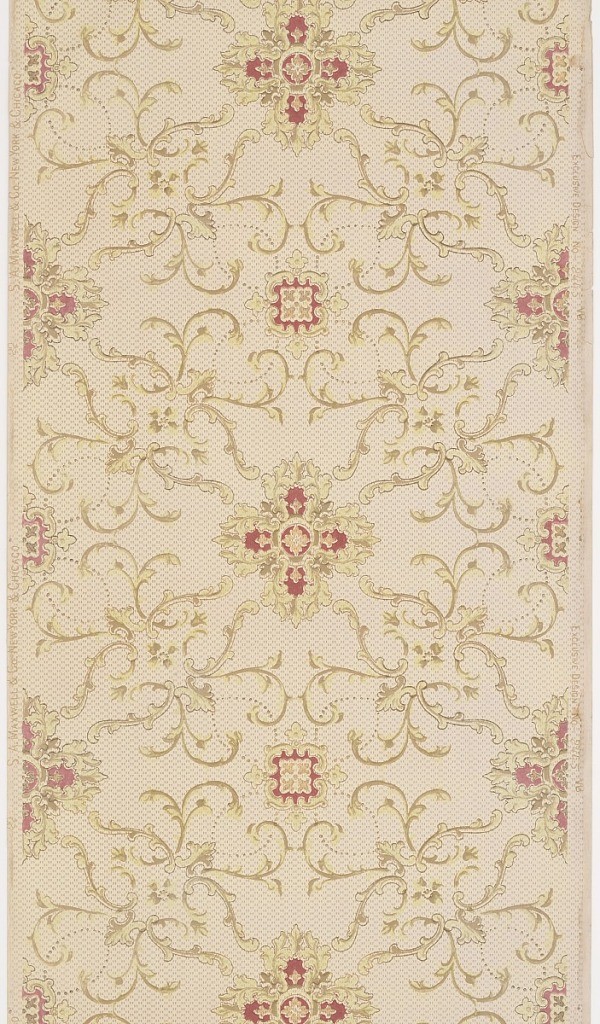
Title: Ceiling paper
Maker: Maxwell & Co., S.A., Chicago, Illinois, USA
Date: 1905–1915
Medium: Machine-printed paper
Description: Alternating larger and smaller quatrefoil motifs with scrolling foliage filling the voids in between dotted background fill. Printed in two shades of green and deep red on tan ground.